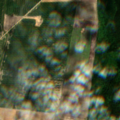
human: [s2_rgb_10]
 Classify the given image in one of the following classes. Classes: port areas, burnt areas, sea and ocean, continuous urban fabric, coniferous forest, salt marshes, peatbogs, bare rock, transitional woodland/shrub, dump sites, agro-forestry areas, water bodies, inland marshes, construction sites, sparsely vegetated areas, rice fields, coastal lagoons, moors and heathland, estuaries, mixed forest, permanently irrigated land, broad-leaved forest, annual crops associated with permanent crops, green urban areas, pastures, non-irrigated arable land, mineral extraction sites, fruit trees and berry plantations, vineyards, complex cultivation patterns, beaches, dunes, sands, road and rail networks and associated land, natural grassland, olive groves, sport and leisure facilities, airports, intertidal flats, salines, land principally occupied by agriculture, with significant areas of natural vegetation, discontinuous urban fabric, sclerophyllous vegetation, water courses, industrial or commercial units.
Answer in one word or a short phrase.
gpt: non-irrigated arable land, broad-leaved forest